Current action and preconditions to check: trajectory_clear

Your task: For each precondition in the list above, predict whether it will hold at this action.

Consider the current scene as observed from the mobile robot's camera, and analyze the predicted future states of all dynamic agents (e.g., people, animals, vehicles, or any moving entities) within the NEXT SECOND.

IMPORTANT: Only answer "very likely" if you are absolutely certain—based on strong, clear evidence—that a dynamic agent will violate the precondition in the predicted future state. Do NOT answer "very likely" for unlikely, ambiguous, or low-probability risks.

Ask yourself for each precondition: Is there a high probability, with clear and convincing evidence, that the predicted future states of any dynamic agent will interfere with the predicted future state of the currently executing action within the NEXT SECOND, causing that precondition to fail?

Assess the risk level based on these predictions. Use "likely" or "very likely" if motions create a clear risk of interference.

Use "neutral" or "improbable" if agents are nearby but their predicted paths are clearly diverging or non-conflicting.

Failure Risk Categories: "very improbable", "improbable", "neutral", "likely", "very likely"

Answer Format: Output ONLY the probability_of_failure value from these categories: "very improbable", "improbable", "neutral", "likely", "very likely"

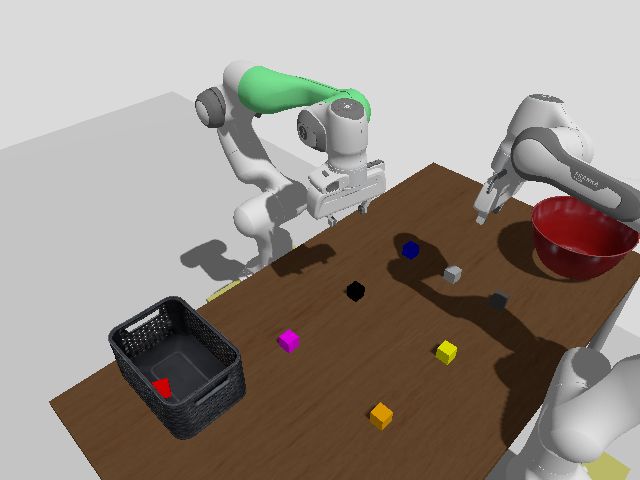

Answer: very improbable